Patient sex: F
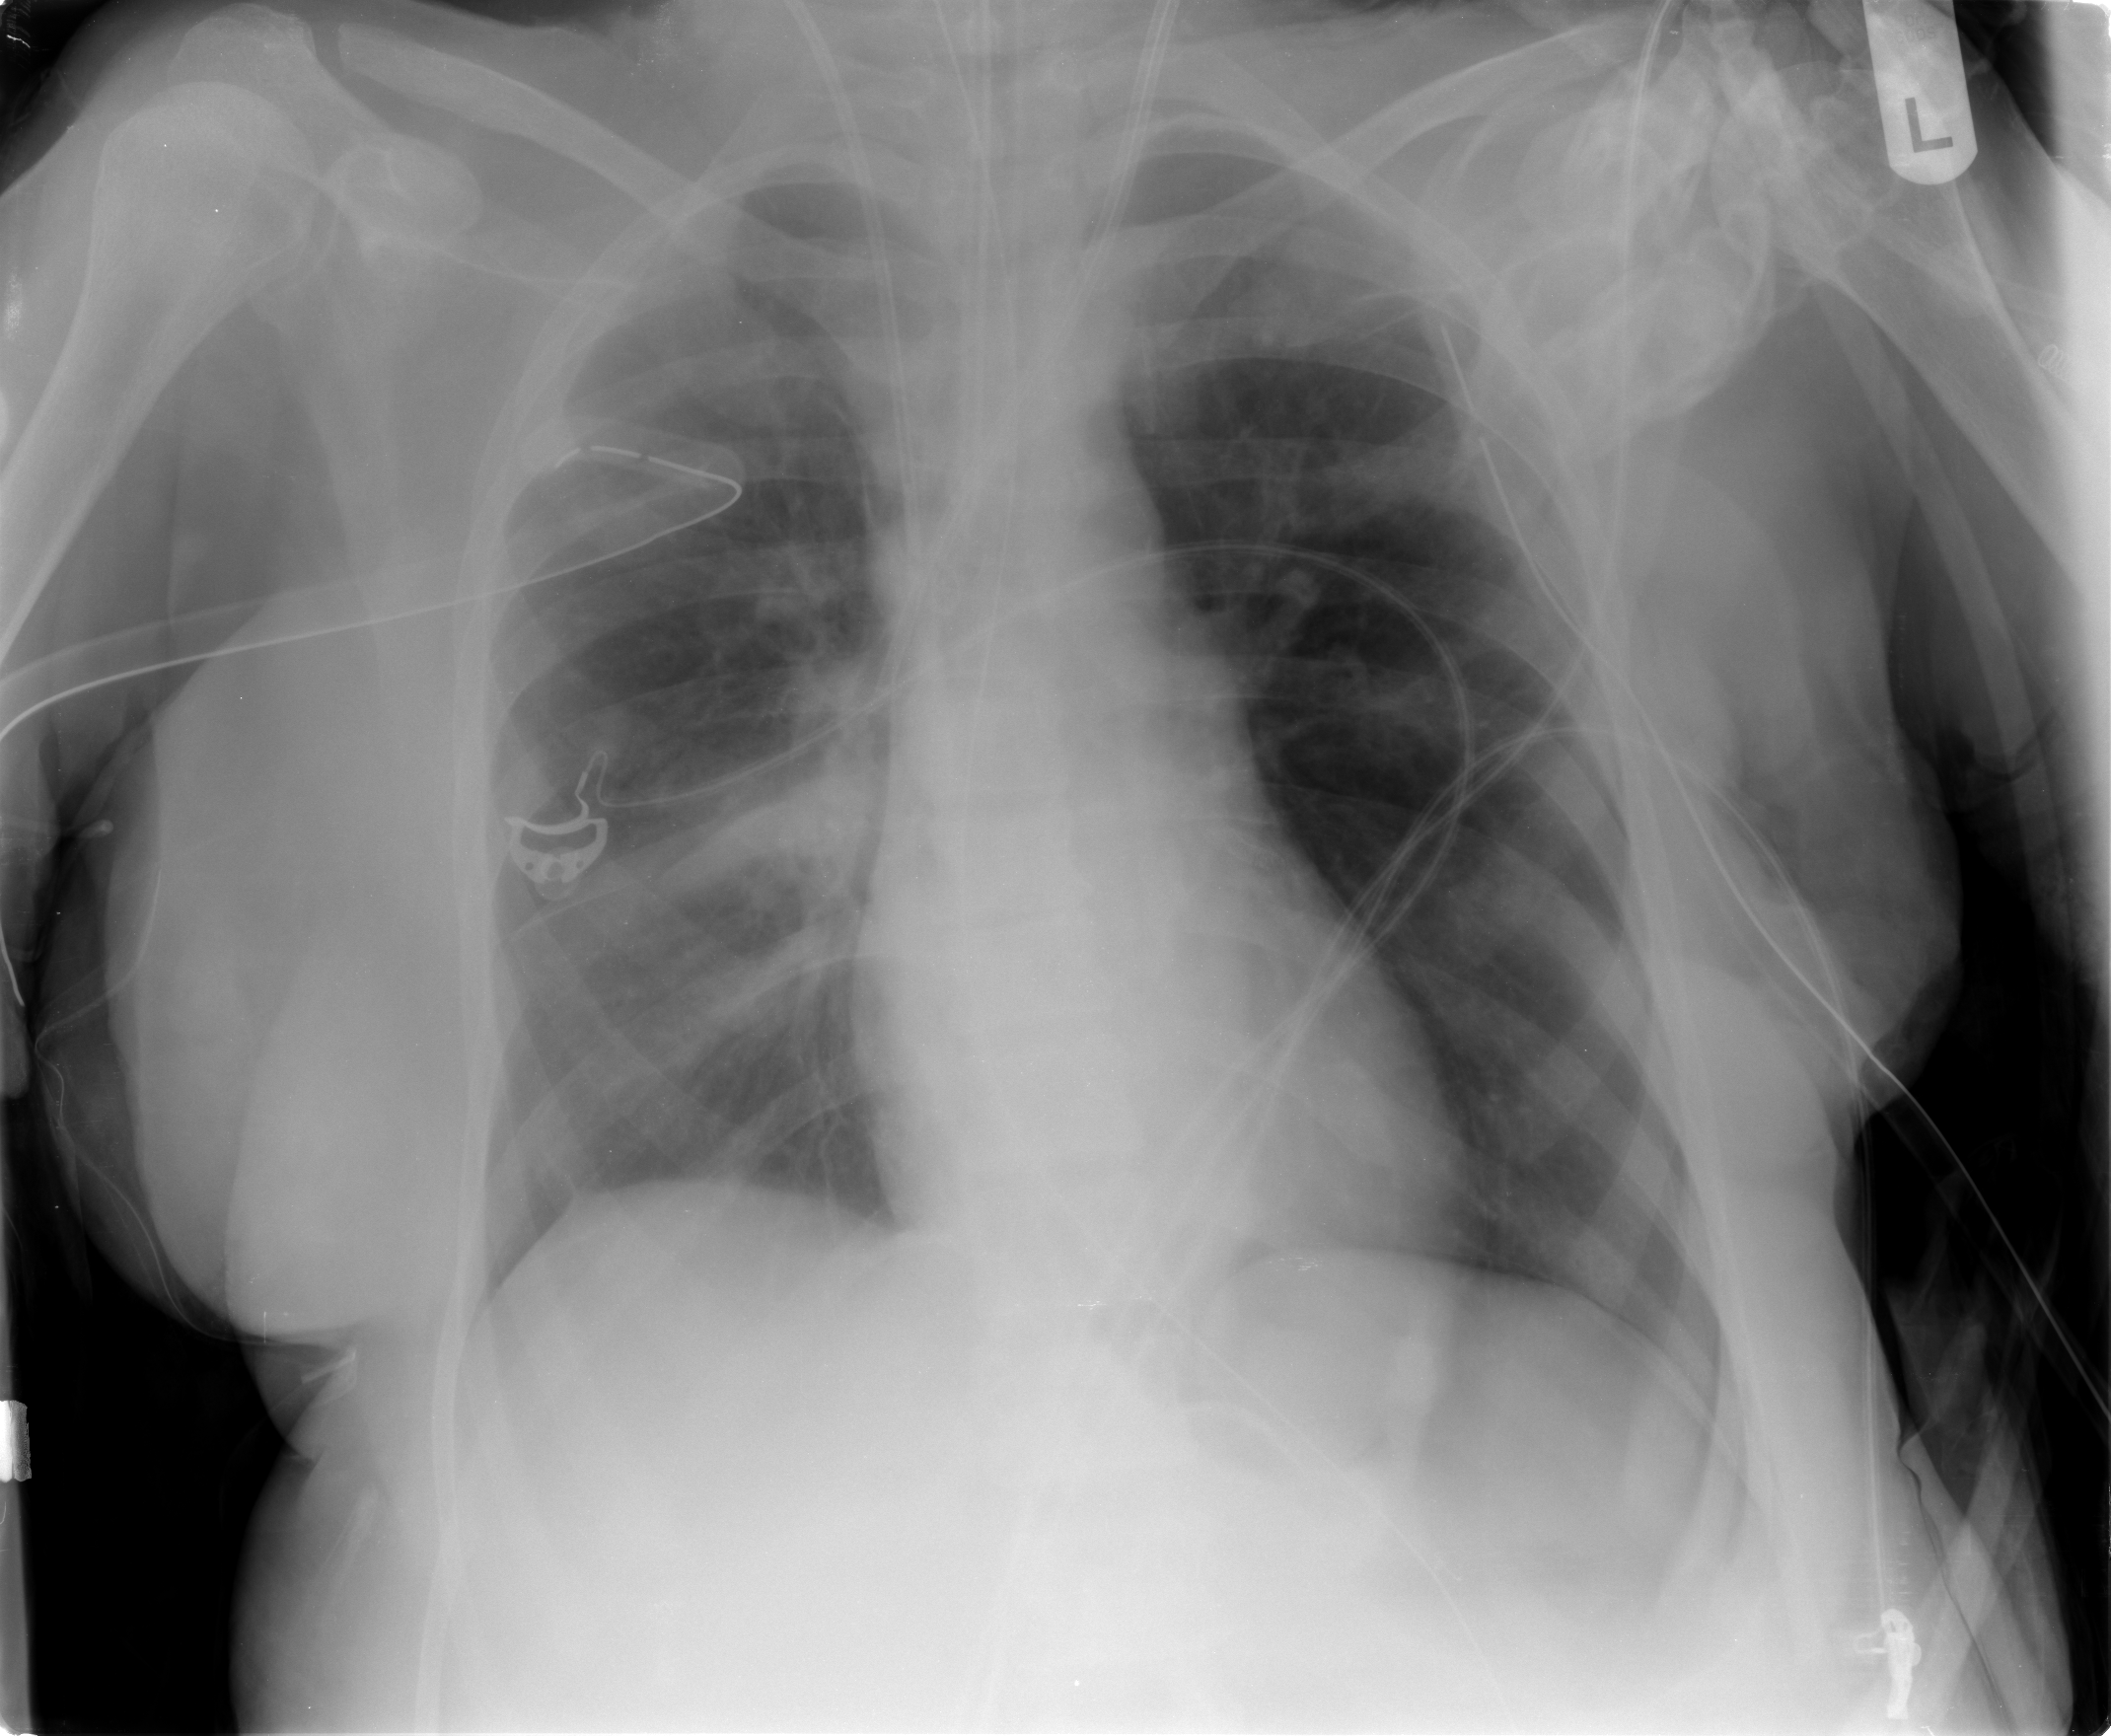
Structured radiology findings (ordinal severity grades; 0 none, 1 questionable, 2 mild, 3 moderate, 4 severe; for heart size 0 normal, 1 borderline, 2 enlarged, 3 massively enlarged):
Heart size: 0
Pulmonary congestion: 2
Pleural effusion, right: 1
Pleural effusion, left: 1
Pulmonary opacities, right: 2
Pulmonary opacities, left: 1
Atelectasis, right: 2
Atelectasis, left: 1